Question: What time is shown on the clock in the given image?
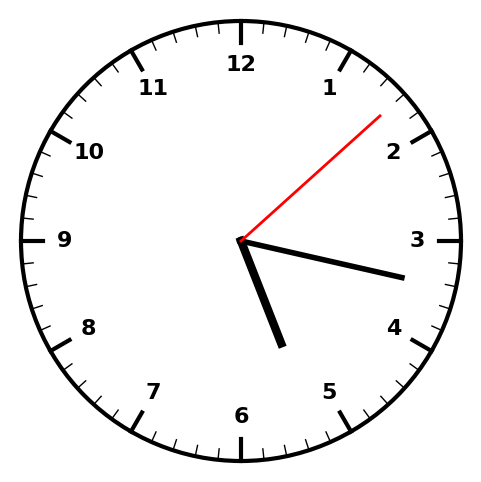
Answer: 05:17:08